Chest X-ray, AP view. Patient: 61 years old, sex F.
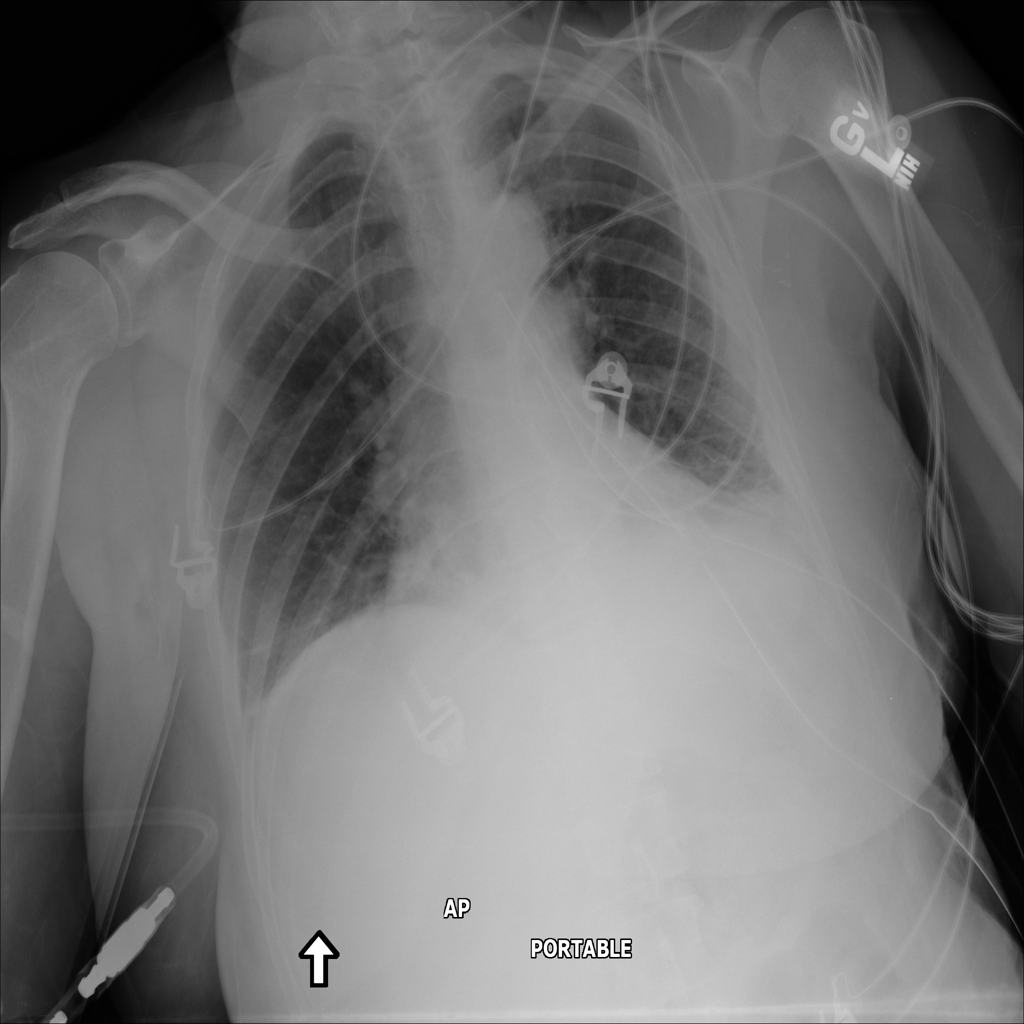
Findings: Atelectasis, Emphysema